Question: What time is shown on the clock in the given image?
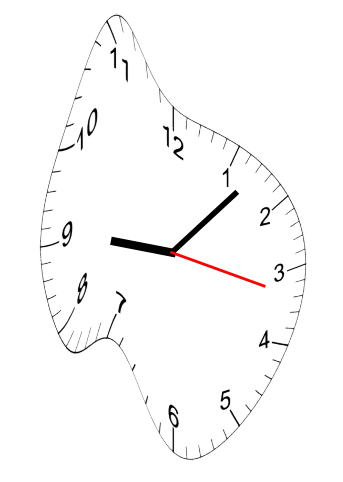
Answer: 09:07:17